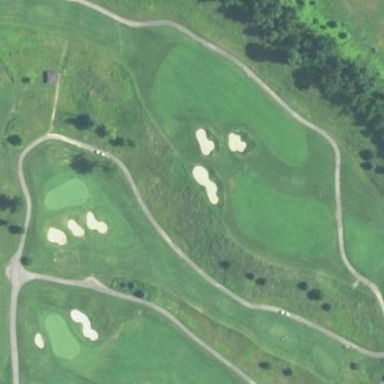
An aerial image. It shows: Rough grass area used for golfing.